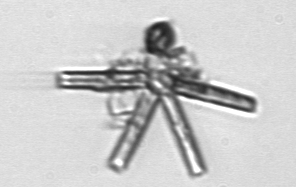
Label: Thalassionema